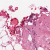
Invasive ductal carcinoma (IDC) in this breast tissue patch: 0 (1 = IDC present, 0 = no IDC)